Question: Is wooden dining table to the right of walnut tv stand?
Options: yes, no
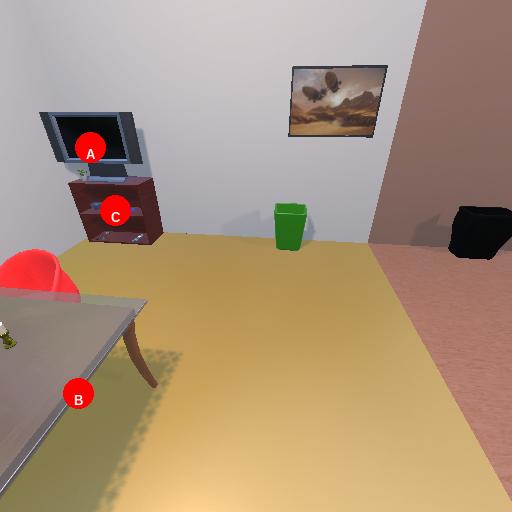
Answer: yes